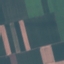
Land use / land cover class: AnnualCrop